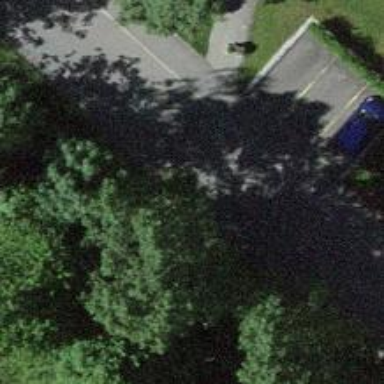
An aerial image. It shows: Unclassified road with asphalt surface.